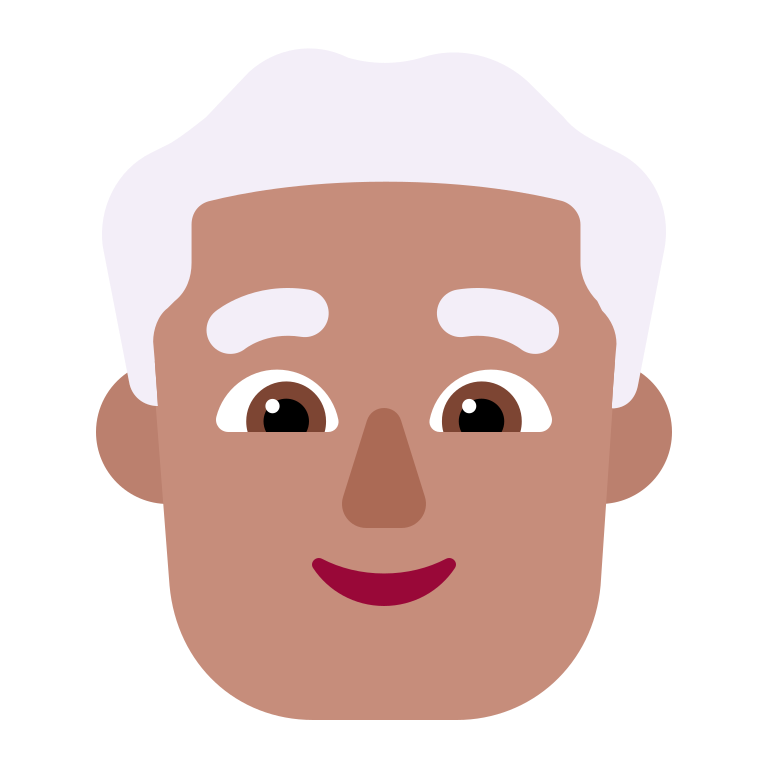
man white hair flat